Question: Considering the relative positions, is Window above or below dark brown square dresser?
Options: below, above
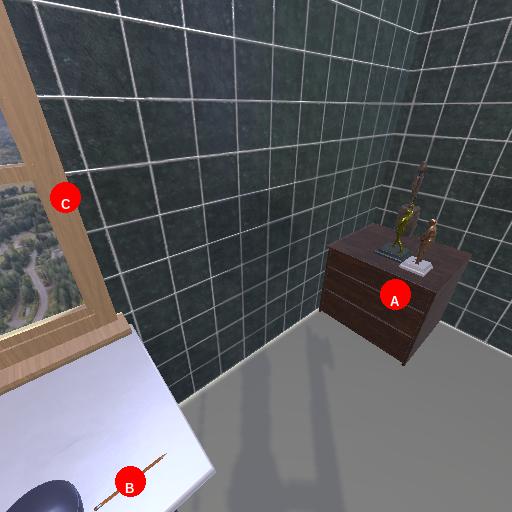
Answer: below